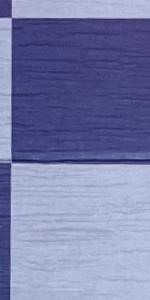
Label: Empty